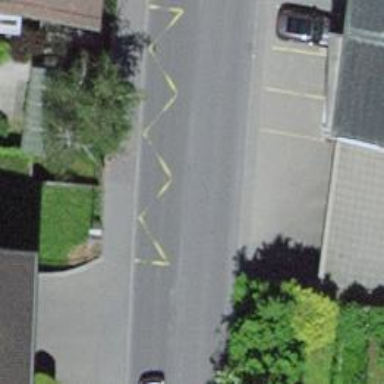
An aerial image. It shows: Bus stop with stop position for public transport.